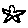
Label: star